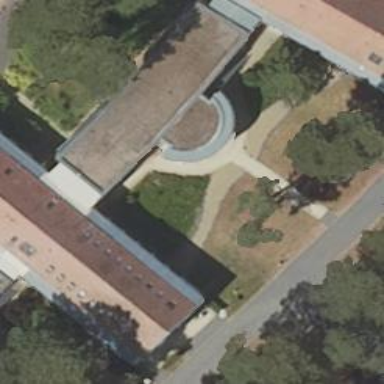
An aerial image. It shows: Hospital building with flat roof.